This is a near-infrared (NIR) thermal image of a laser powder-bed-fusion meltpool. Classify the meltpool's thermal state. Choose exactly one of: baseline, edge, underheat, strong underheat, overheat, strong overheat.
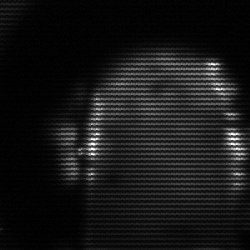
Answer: baseline